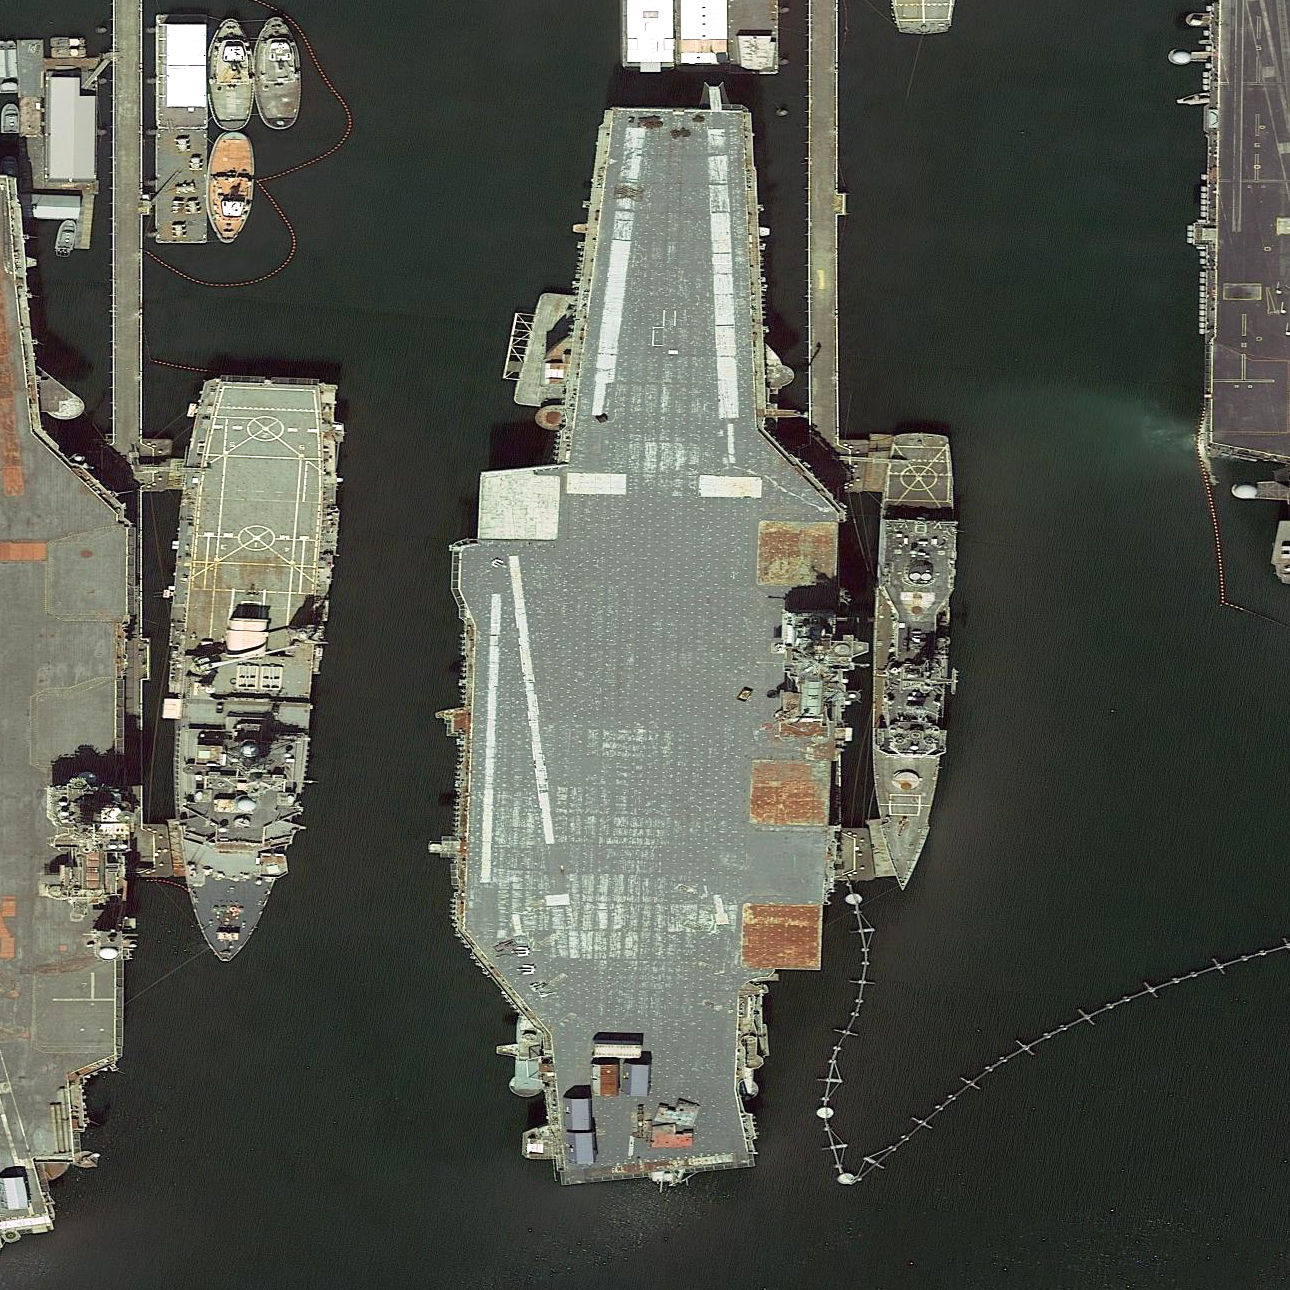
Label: aircraft_carrier